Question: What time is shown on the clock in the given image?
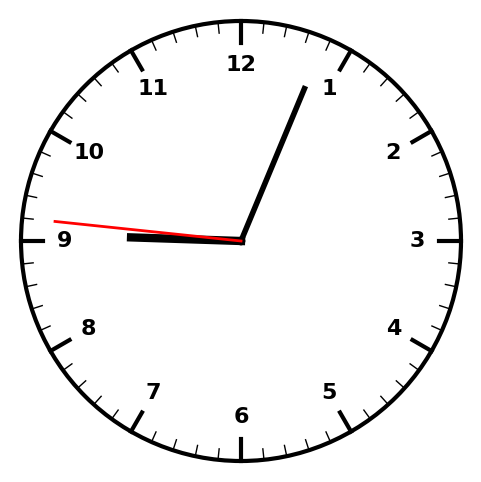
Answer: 09:03:46